Question: I would like to auto start the MySQL server on startup. This was possible in Mavericks but seems to be not working on Yosemite.
: seems this works with El Capitan as well

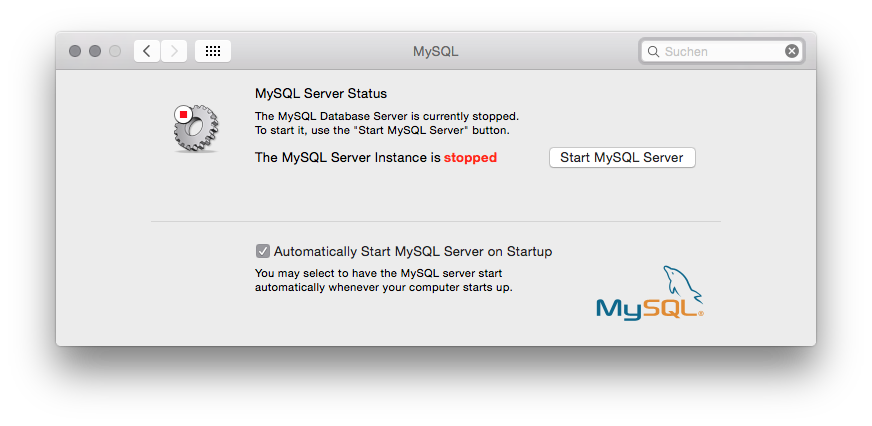
Answer: @dcc was very close. This is how MySQL autostarts again on Yosemite:
The 'com.mysql.mysql.plist' in '/Library/LaunchDaemons':
'''
<?xml version="1.0" encoding="UTF-8"?>
<!DOCTYPE plist PUBLIC "-//Apple//DTD PLIST 1.0//EN" "http://www.apple.com/DTDs/PropertyList-1.0.dtd">
<plist version="1.0">
<dict>
<key>KeepAlive</key>
<true/>
<key>Label</key>
<string>com.mysql.mysqld</string>
<key>ProgramArguments</key>
<array>
<string>/usr/local/mysql/bin/mysqld_safe</string>
<string>--user=mysql</string>
</array>
</dict>
</plist>
'''
Additionally I've changed the permissions based on <URL>
'''
sudo chown root:wheel /Library/LaunchDaemons/com.mysql.mysql.plist
sudo chmod 644 /Library/LaunchDaemons/com.mysql.mysql.plist
'''
Finally I run this command
'''
sudo launchctl load -w /Library/LaunchDaemons/com.mysql.mysql.plist
'''
If you have any addition please share below!